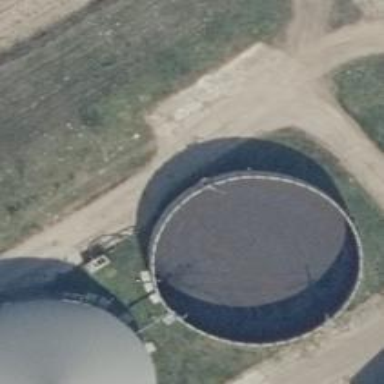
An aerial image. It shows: Farm auxiliary building with storage tank.